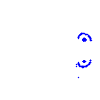
Particle: pion